Question:
I am using Entity Framework, adding WCF Service Reference at my Web client I see that there are duplicate entity objects (ComplianceEFileDetail.datasource & ComplianceEFileDetail1.datasource) shown in Reference.svcmap.
Can anyone help me this is important and need immediate solution.
Thanks in advance
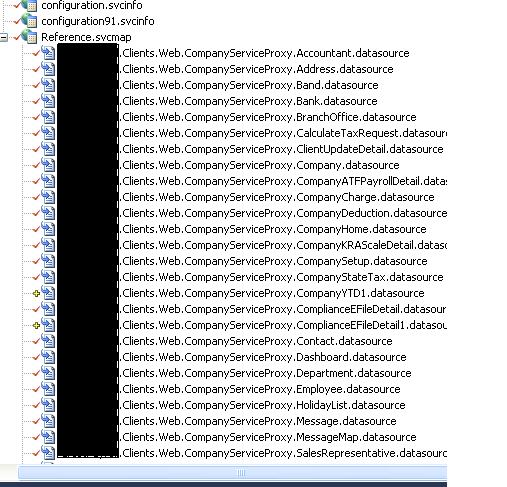
Answer: there was a class created with the same name as in the database which caused this issue.
Happy Coding!!!